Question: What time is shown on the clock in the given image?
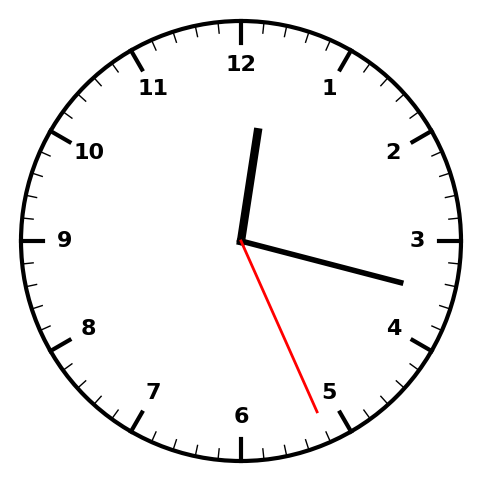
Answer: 12:17:26